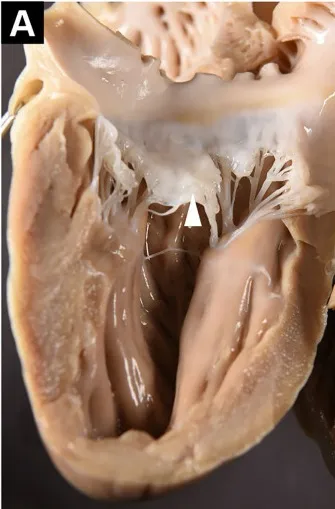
(A) Left ventricular free wall and posterior mitral valve showing enlarged middle scallop (arrowhead).
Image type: medical_photograph (other_medical_photograph)